Aerial crown-view tile of a tropical tree (Barro Colorado Island, Panama), acquired 20250818:
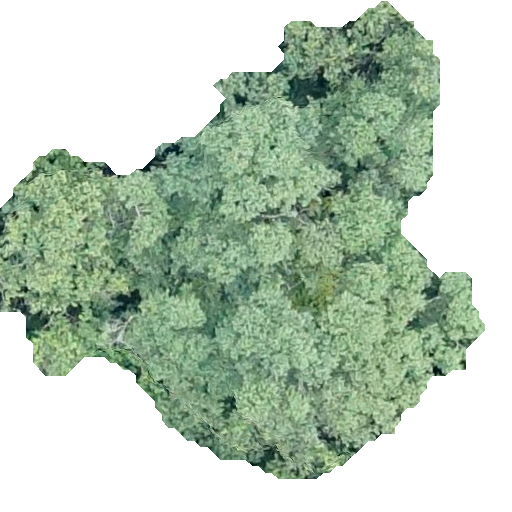
Species: Luehea seemannii
GBIF accepted scientific name: Luehea seemannii
Crown area: 200.181 m²